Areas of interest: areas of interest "Wuxi Mei Garden Nursing Hospital"
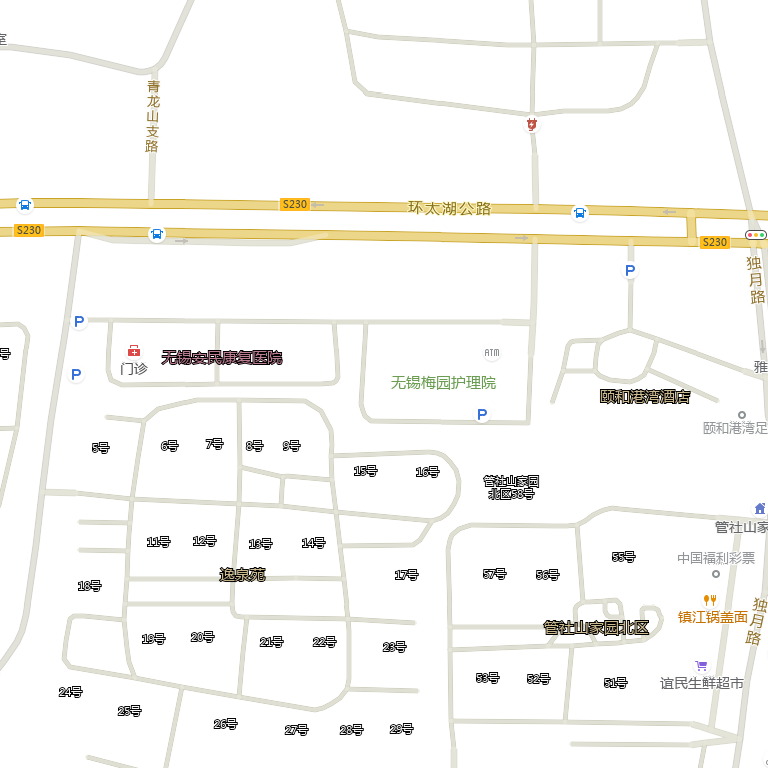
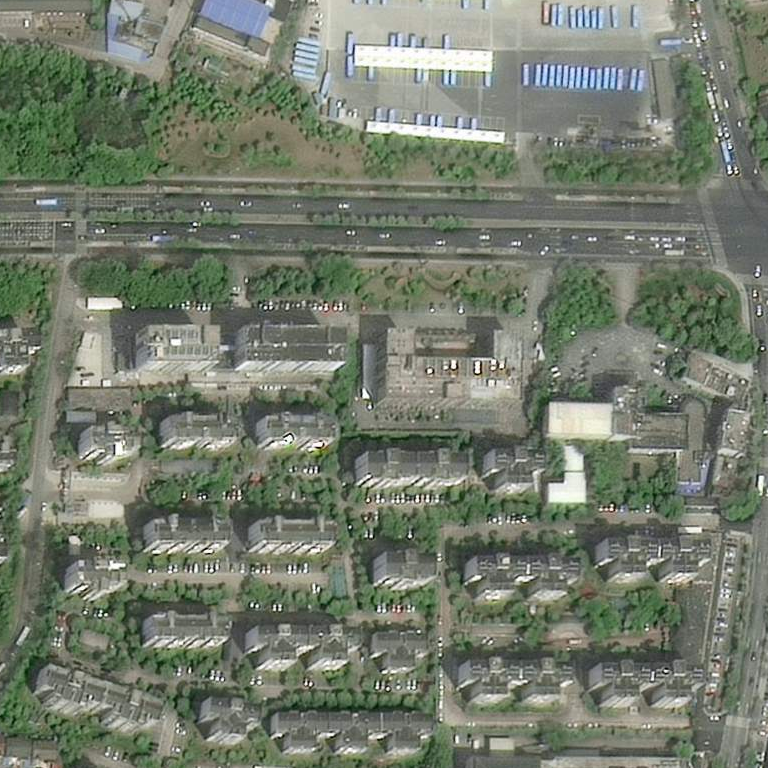